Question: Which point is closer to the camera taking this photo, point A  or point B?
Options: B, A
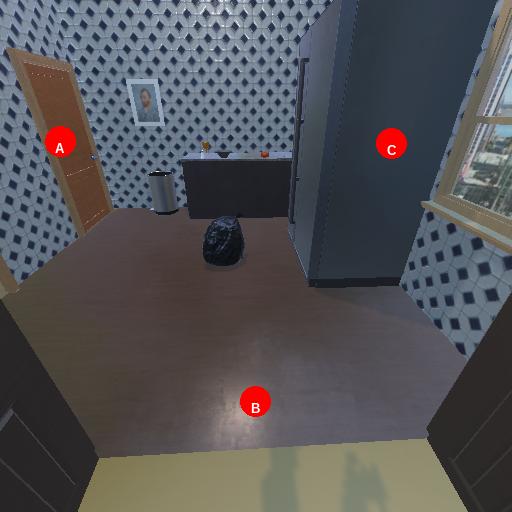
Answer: B